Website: lowes
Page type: billing-address
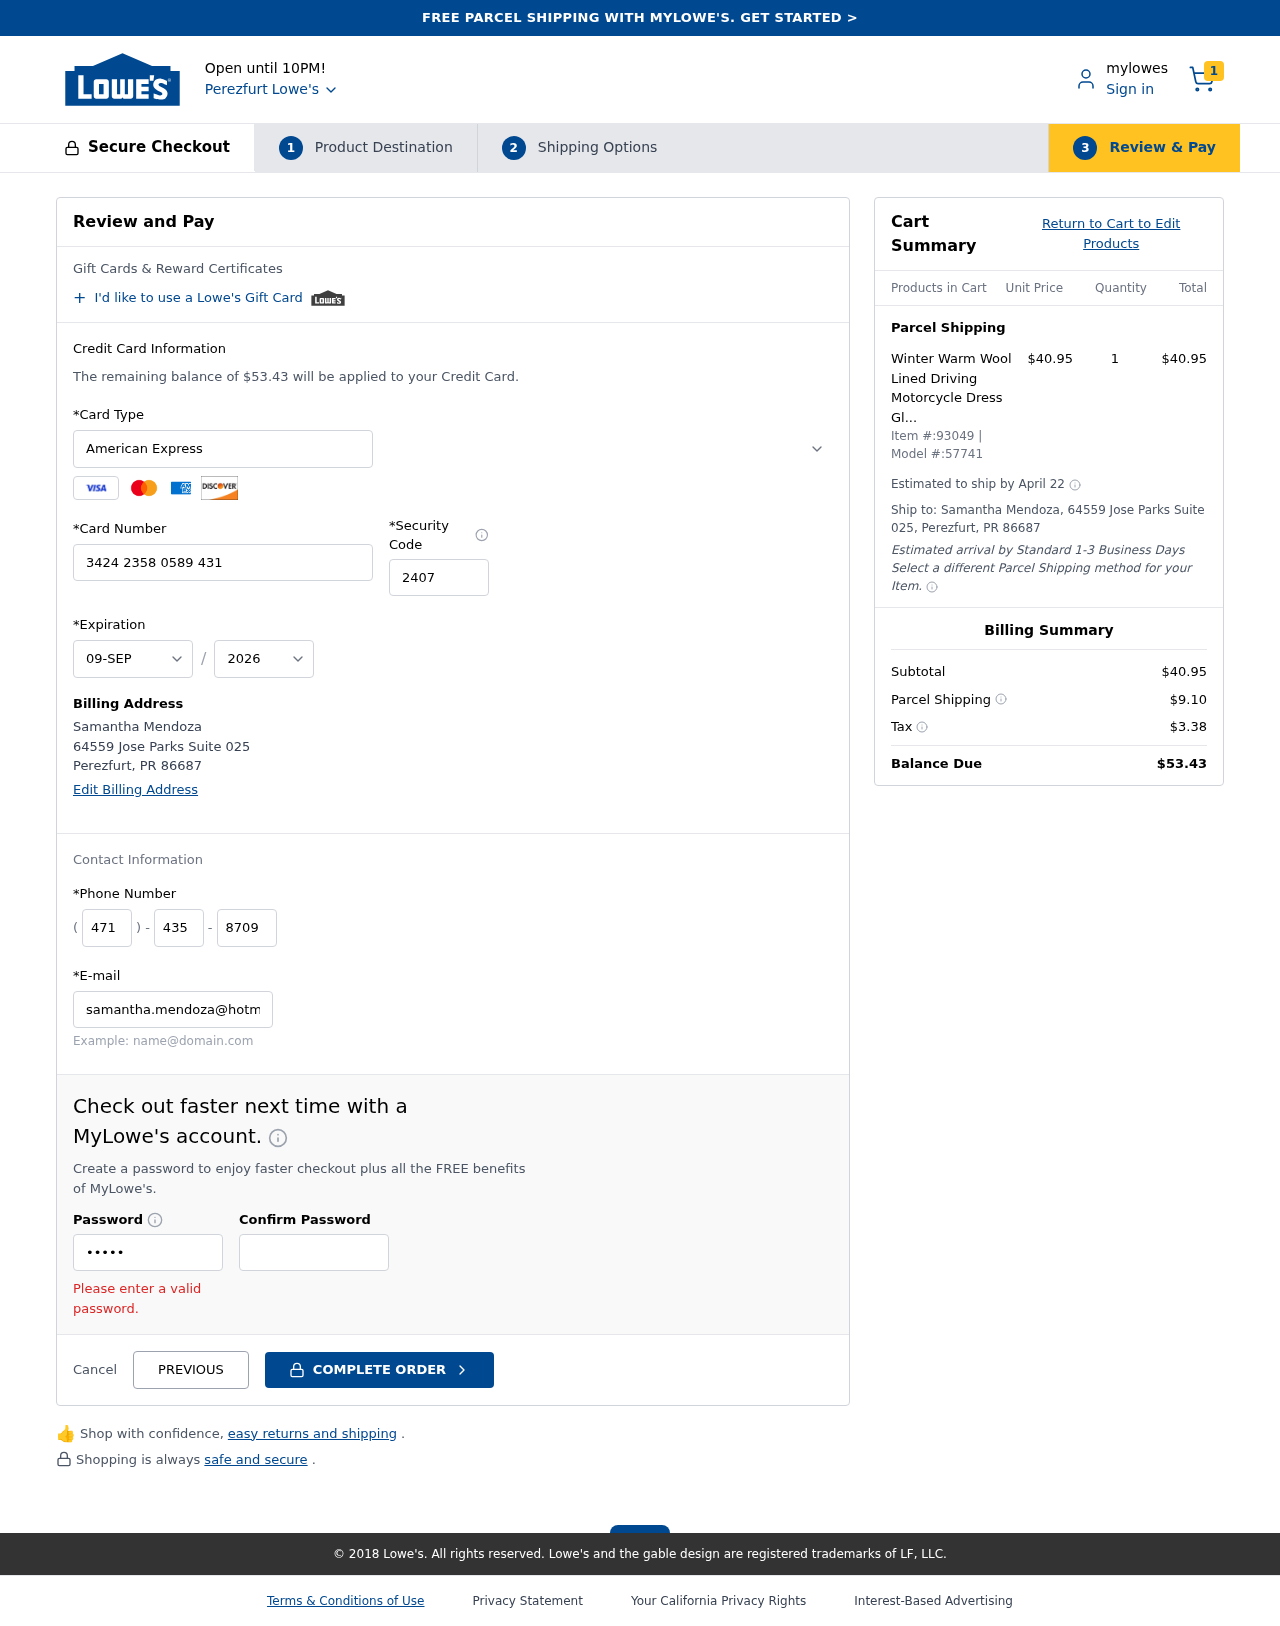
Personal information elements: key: PII_CARD_CVV
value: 2407
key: PII_CARD_EXPIRY_MONTH
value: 09
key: PII_CARD_EXPIRY_YEAR
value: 26
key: PII_CARD_NUMBER
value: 3424 2358 0589 431
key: PII_CARD_TYPE
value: American Express
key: PII_CITY
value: Perezfurt
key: PII_CITY_STATE_ZIP
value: Perezfurt, PR 86687
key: PII_EMAIL
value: samantha.mendoza@hotmail.com
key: PII_FULLNAME
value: Samantha Mendoza
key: PII_PHONE_AREA
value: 471
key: PII_PHONE_PREFIX
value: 435
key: PII_PHONE_SUFFIX
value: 8709
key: PII_STREET
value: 64559 Jose Parks Suite 025
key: PII_FULLNAME2
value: Samantha Mendoza
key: PII_STREET2
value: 64559 Jose Parks Suite 025
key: PII_CITY_STATE_ZIP2
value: Perezfurt, PR 86687
Product elements: key: PRODUCT1_NAME
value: Winter Warm Wool Lined Driving Motorcycle Dress Gloves For Men Women 3 Size Brown
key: PRODUCT1_PRICE
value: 40.95
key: PRODUCT1_QUANTITY
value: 1
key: PRODUCT_ITEM_NUMBER
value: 93049
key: PRODUCT_MODEL_NUMBER
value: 57741
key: PRODUCT1_LINE_TOTAL
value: $40.95
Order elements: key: ORDER_NUM_ITEMS
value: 1
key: ORDER_TOTAL
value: $53.43
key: ORDER_SHIPPING_DATE
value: April 22
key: ORDER_SUBTOTAL
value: $40.95
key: ORDER_SHIPPING_COST
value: $9.10
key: ORDER_TAX
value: $3.38